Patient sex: F
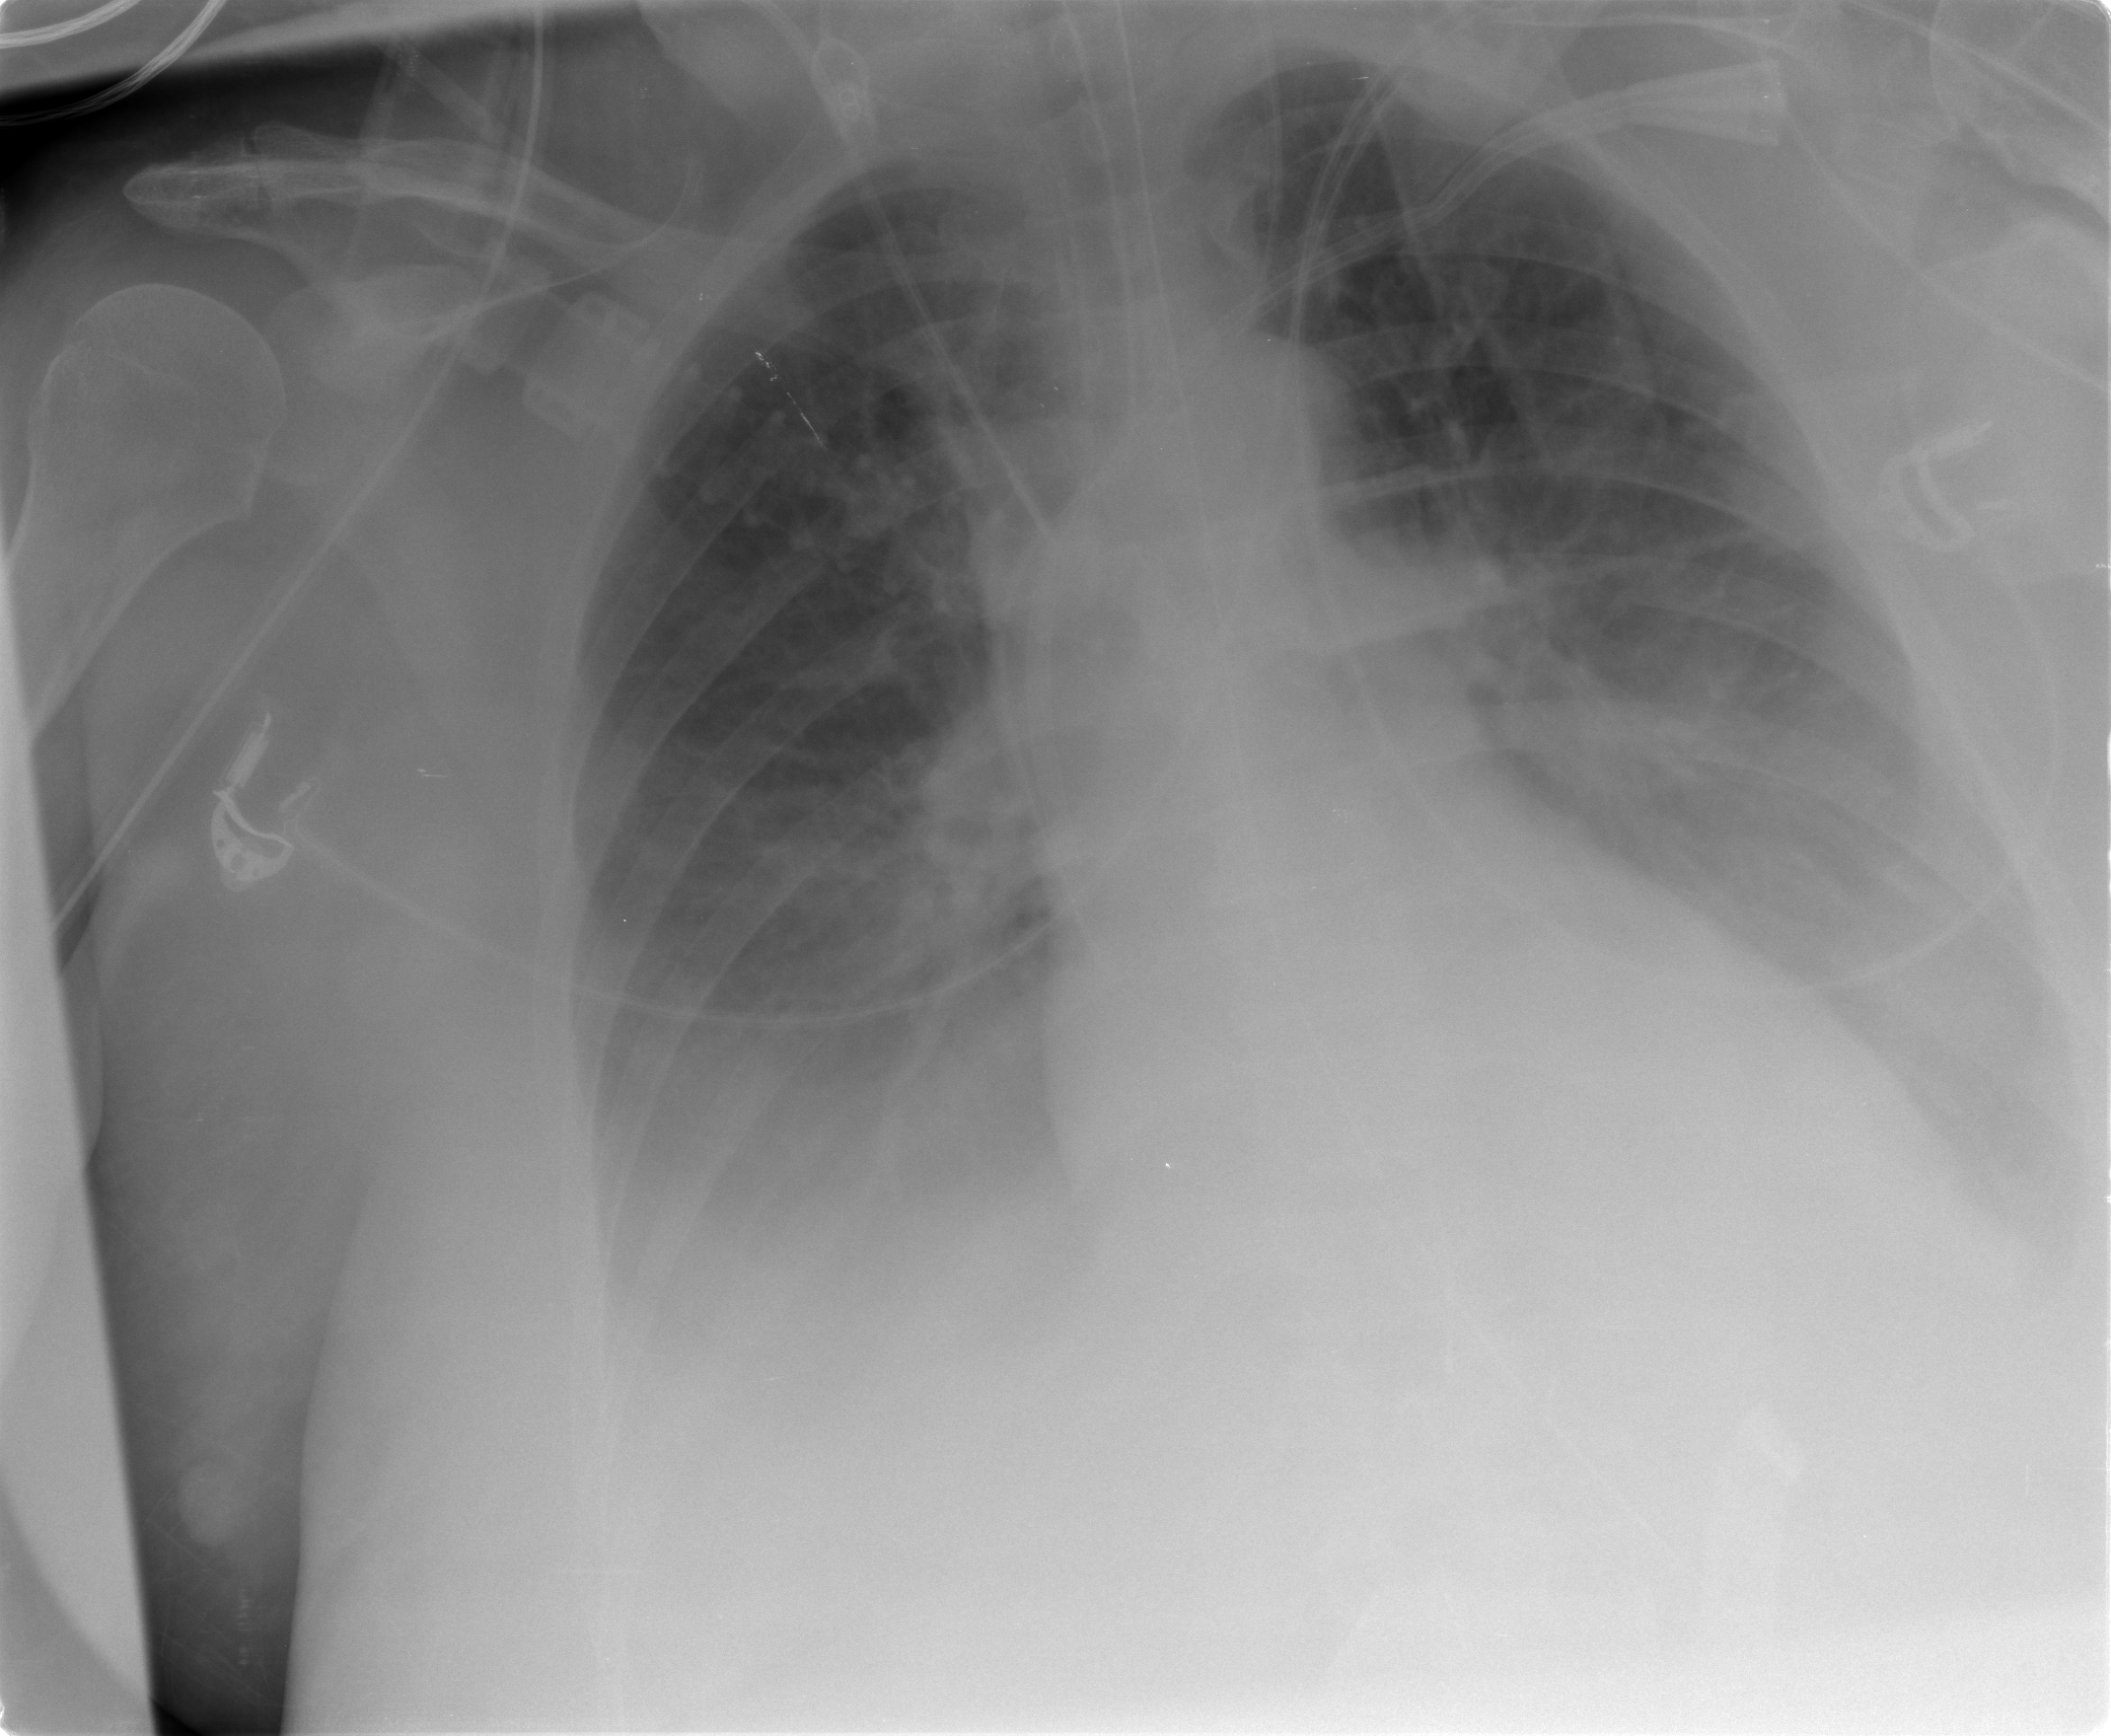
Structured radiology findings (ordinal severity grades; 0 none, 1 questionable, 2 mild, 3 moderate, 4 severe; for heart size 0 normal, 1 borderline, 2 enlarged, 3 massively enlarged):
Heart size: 2
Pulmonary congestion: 0
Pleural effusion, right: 2
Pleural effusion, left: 2
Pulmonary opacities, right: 0
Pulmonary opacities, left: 0
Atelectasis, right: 2
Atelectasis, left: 2